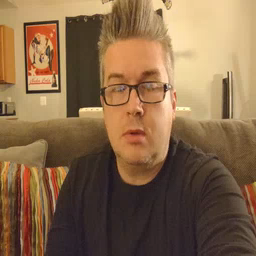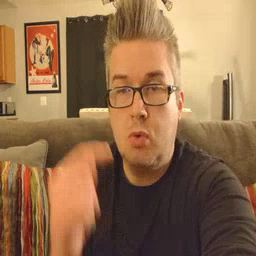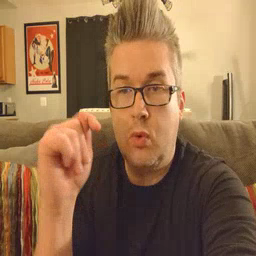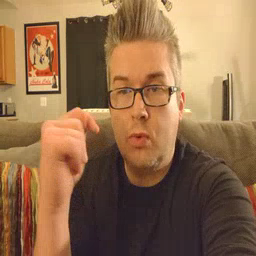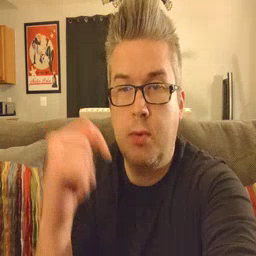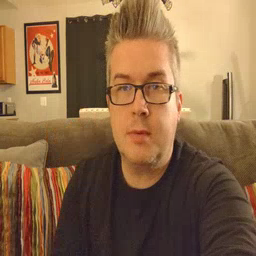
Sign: toy